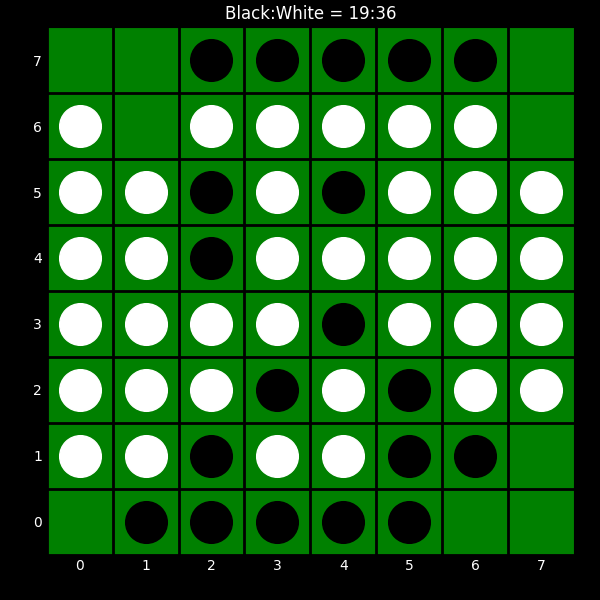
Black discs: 19
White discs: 36